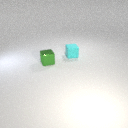
small green metal cube to the left of small cyan rubber cube